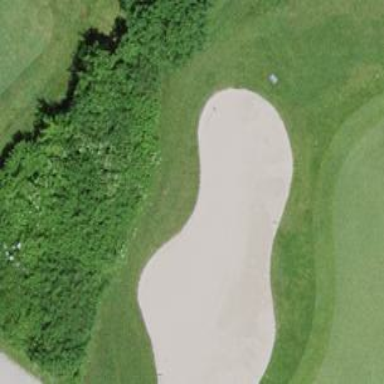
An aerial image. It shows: Sandy area is golf bunker.